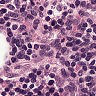
Metastatic tissue present: no